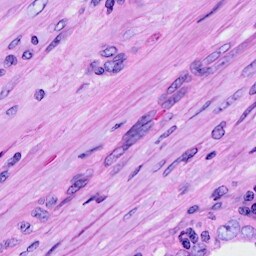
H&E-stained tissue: Ovarian